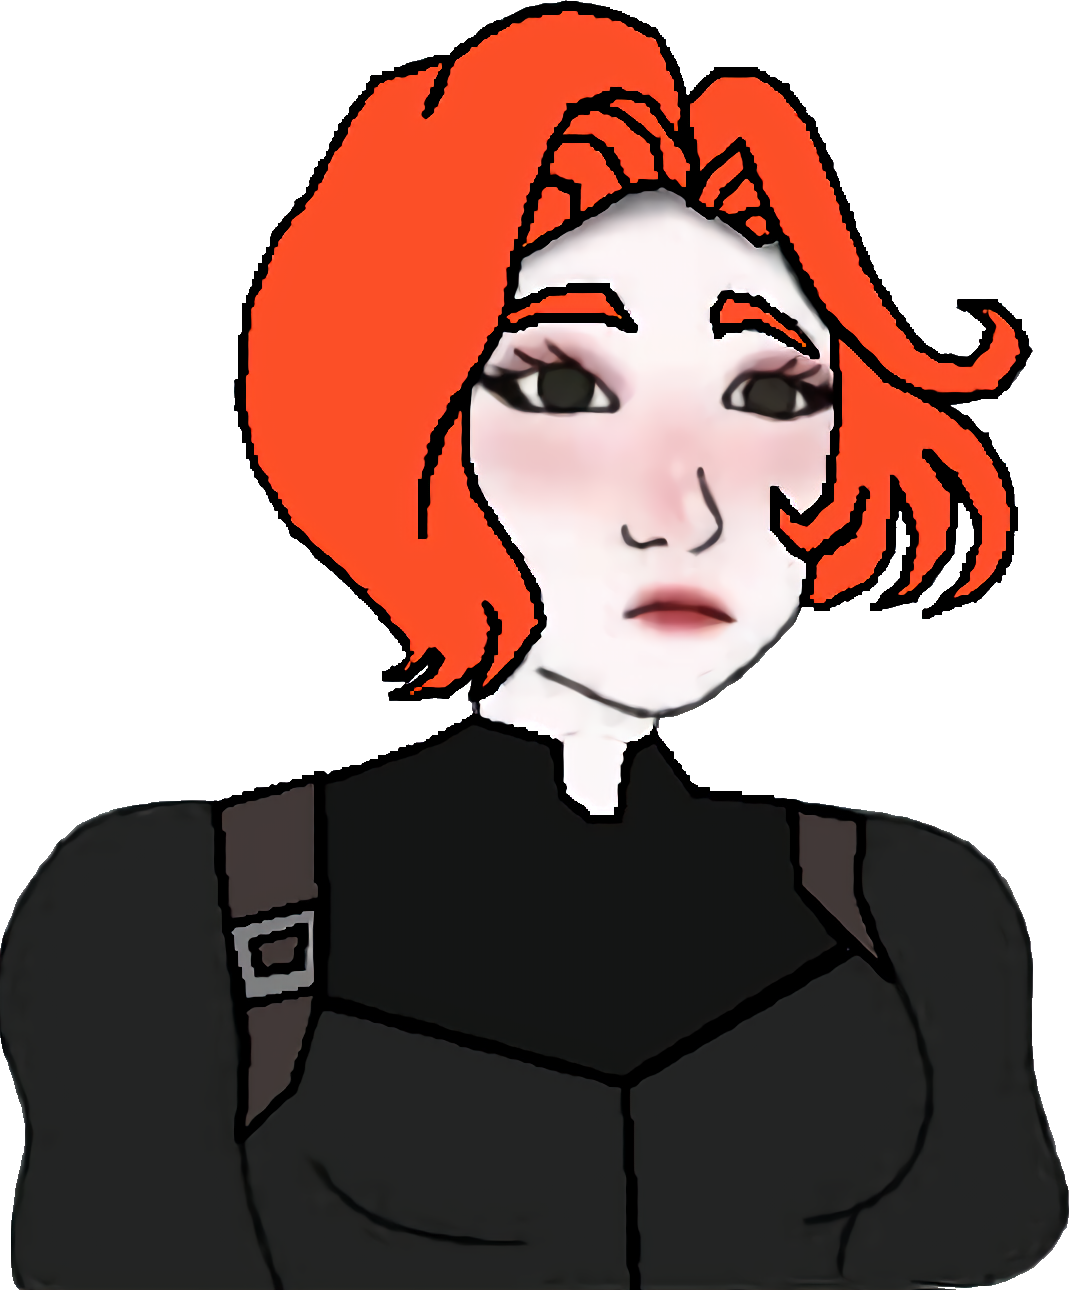
Label: 5_Doomer_Girl